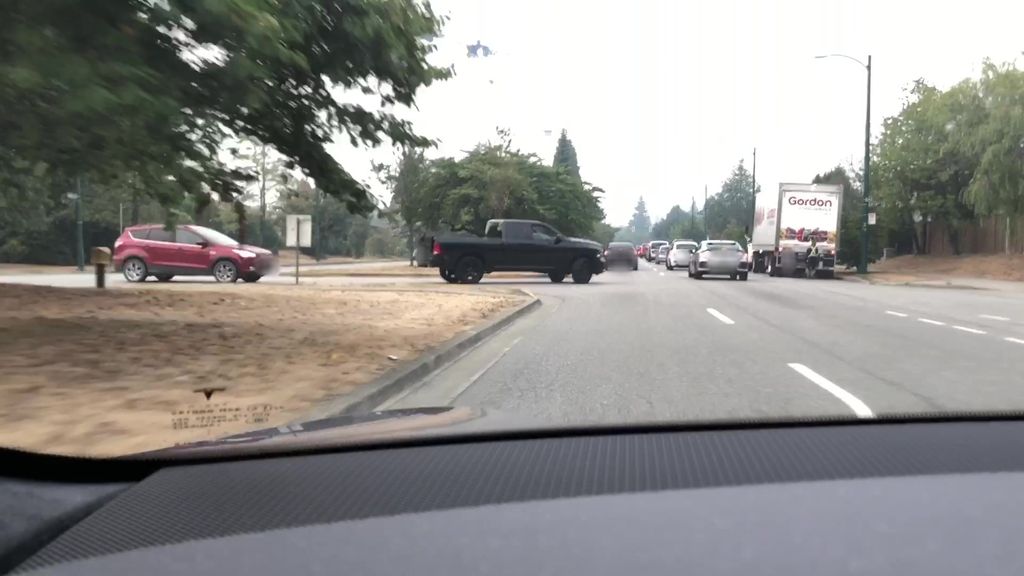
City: vancouver